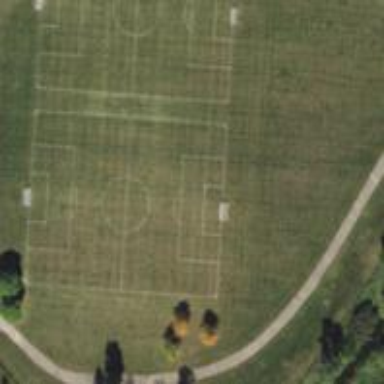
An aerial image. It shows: Soccer pitch for outdoor sports and leisure activities.